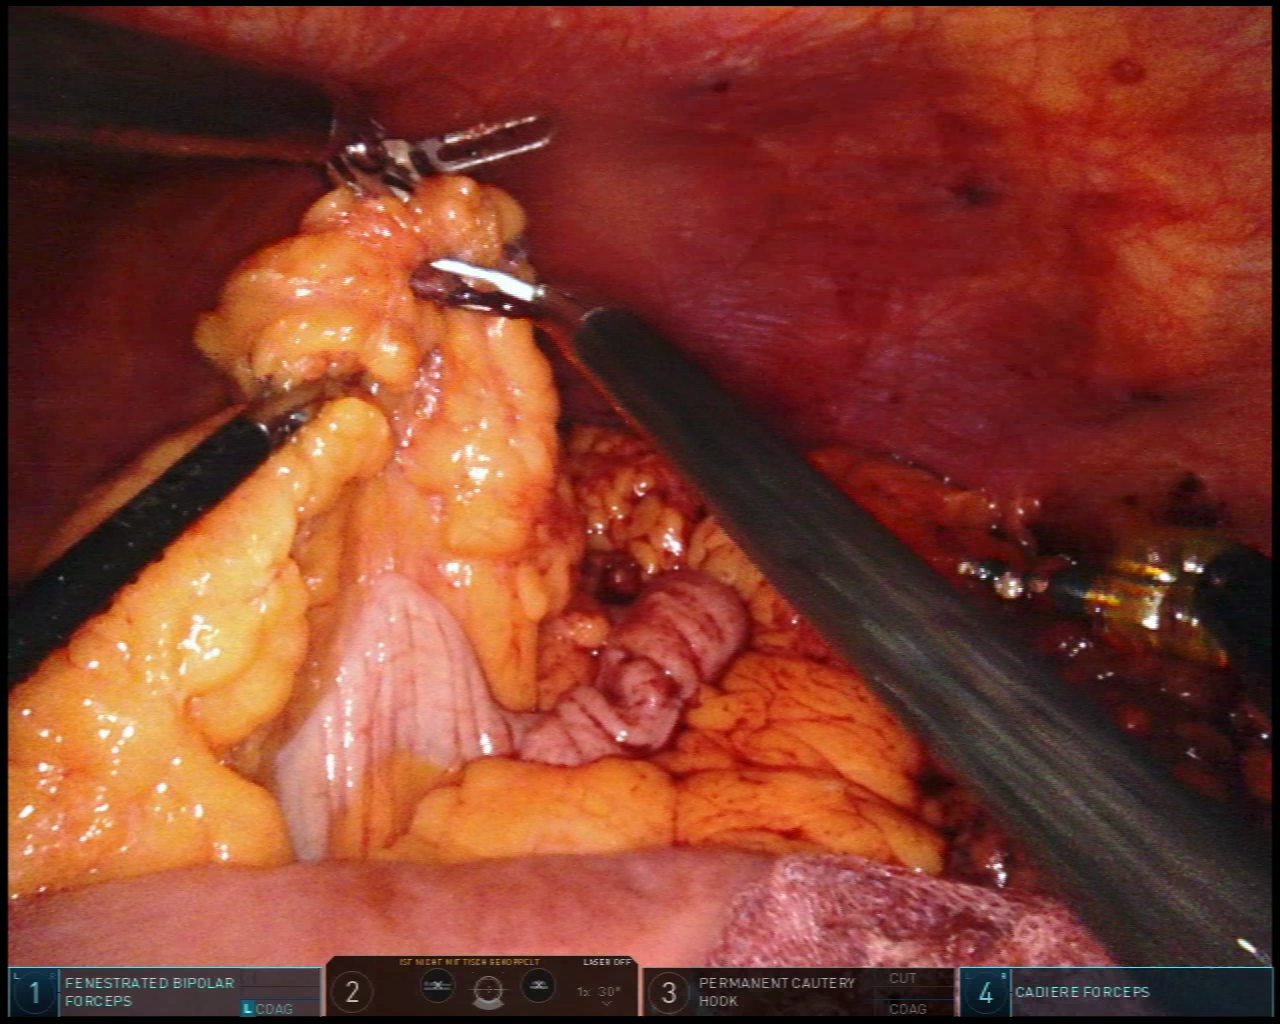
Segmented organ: colon
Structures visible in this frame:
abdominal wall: yes
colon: yes
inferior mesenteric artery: no
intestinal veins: no
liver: no
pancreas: no
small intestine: yes
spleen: no
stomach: no
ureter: no
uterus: no
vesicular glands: no